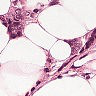
Metastatic tissue present: yes